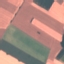
Label: AnnualCrop